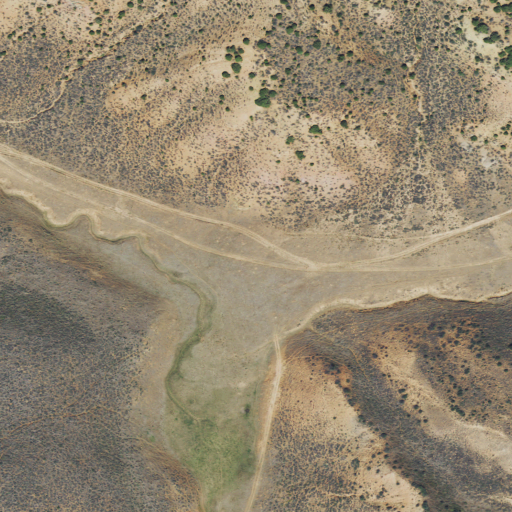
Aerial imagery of valley in Utah named Willow Hollow containing shrub and grassland